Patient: sex M, age 48
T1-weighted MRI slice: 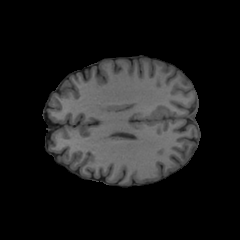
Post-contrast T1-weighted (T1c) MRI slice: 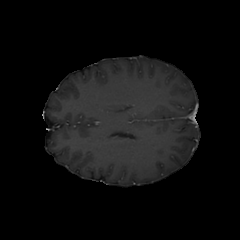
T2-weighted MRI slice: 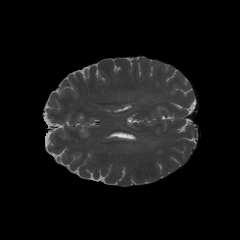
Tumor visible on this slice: no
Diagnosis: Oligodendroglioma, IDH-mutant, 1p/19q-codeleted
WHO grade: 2